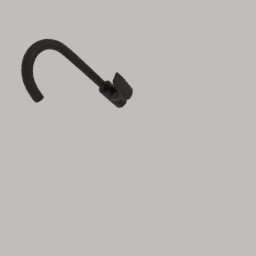
Label: appliances